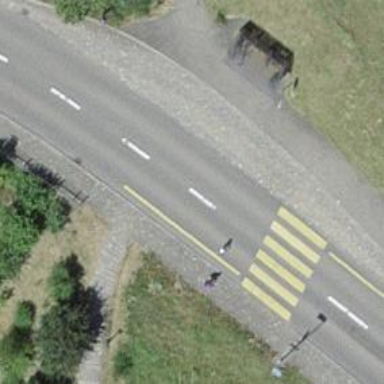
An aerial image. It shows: Bus stop with stop position for public transport.